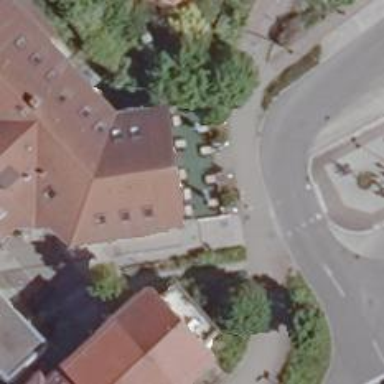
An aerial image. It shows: Restaurant.